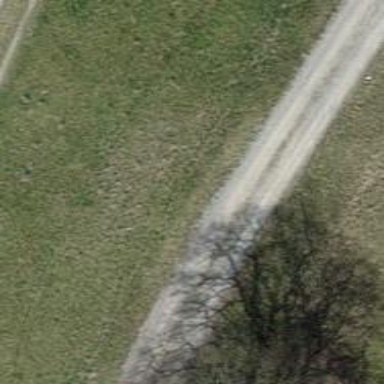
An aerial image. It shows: Unpaved track with grade3 track type.